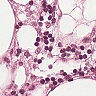
Metastatic tissue present: no